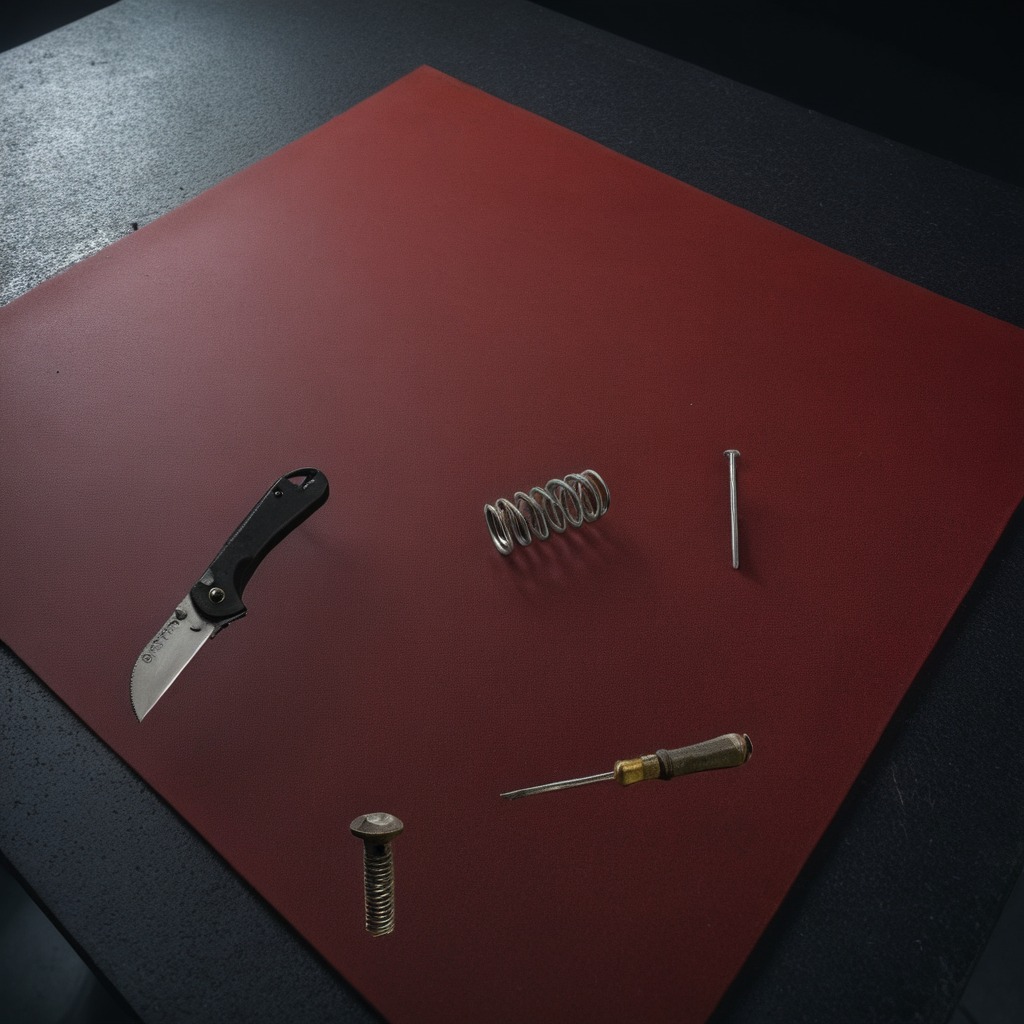
A utility knife, an iron nail, a coiled metal spring, and a screwdriver are lying on the clean granite tabletop.